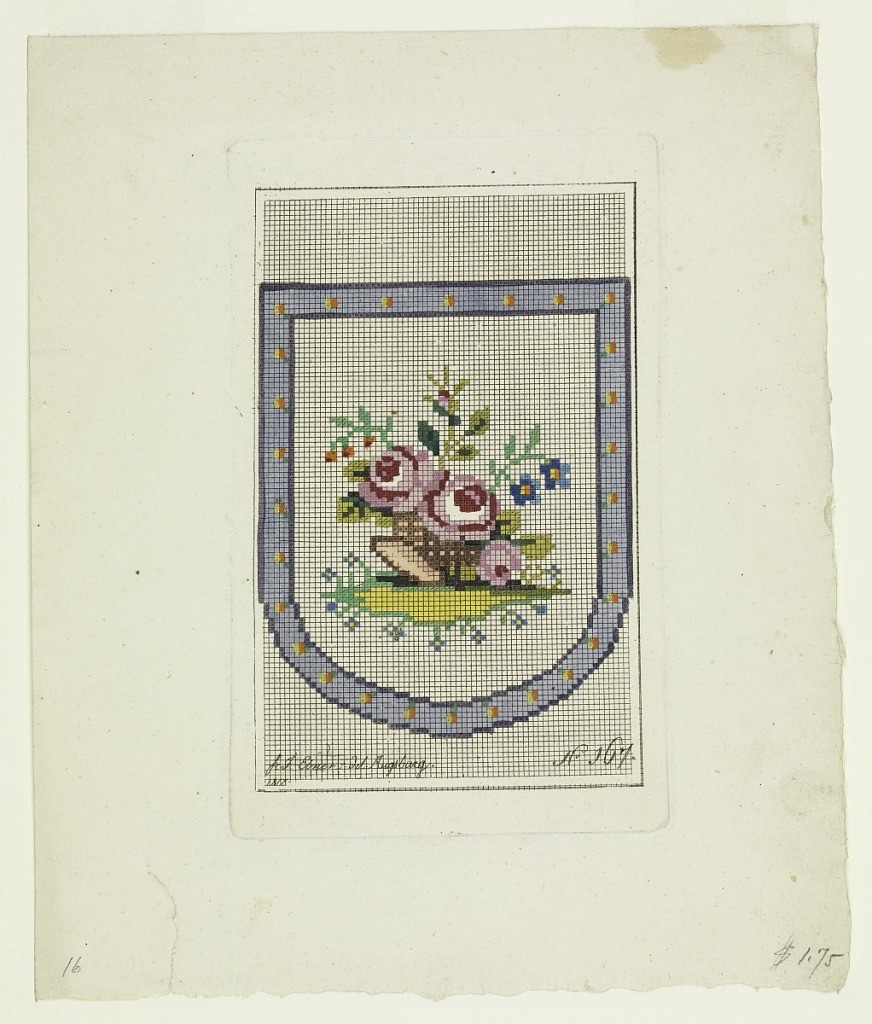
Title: Drawing
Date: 1817
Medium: Brush and gouache on pre-printed squared laid paper
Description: At center, grouping of pink blossoms, orange and pink buds, and blue flowers on green and yellow grass, bordered by blue band with orange and yellow flowers.